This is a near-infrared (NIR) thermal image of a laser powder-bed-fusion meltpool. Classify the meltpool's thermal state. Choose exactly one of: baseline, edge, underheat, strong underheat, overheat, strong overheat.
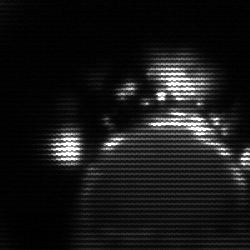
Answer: baseline